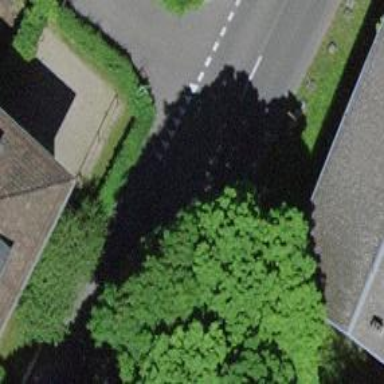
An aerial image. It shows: Kerb barrier.